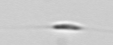
Label: Cylindrotheca_morphotype1